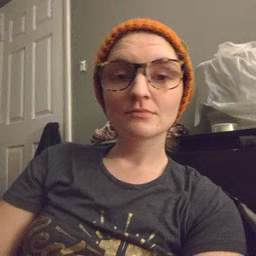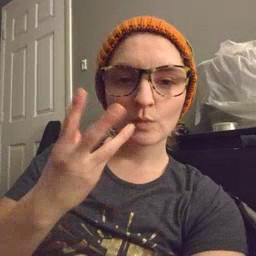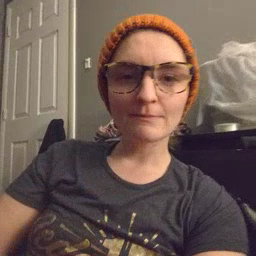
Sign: wet